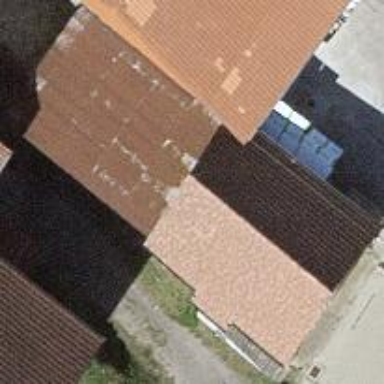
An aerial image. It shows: Barn.